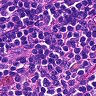
Metastatic tissue present: no